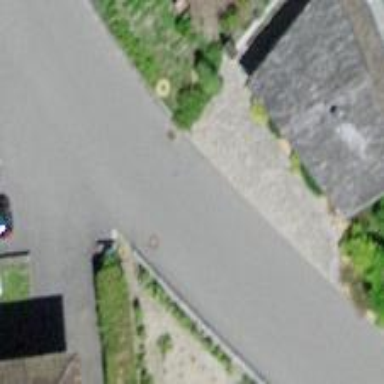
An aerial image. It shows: Smoothly paved residential road.